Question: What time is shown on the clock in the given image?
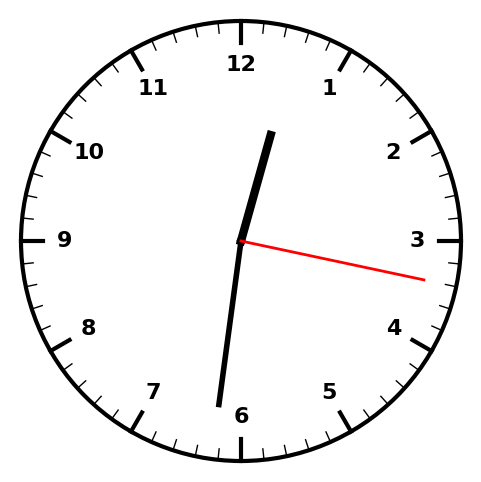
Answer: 12:31:17